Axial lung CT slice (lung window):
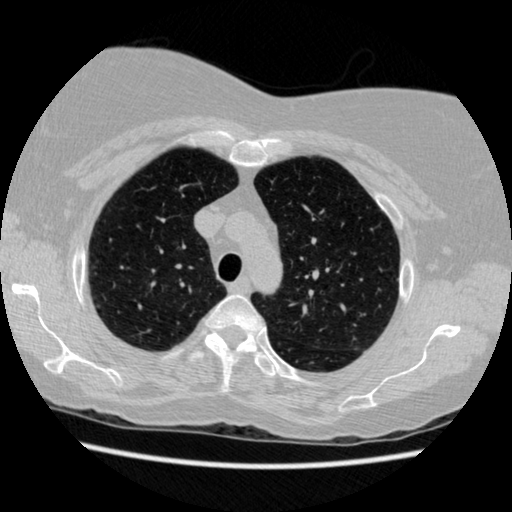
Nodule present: no